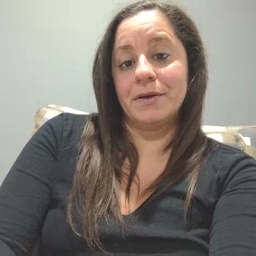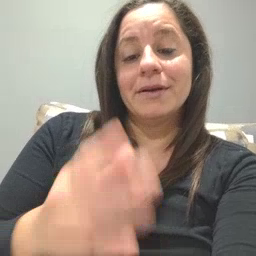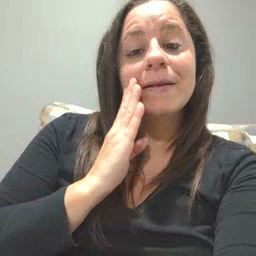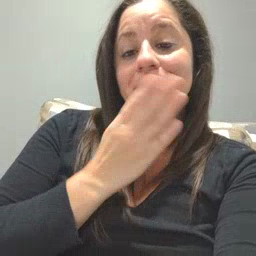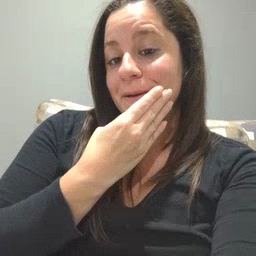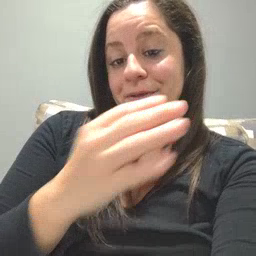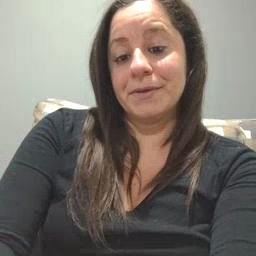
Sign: napkin